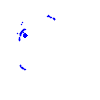
Particle: pion